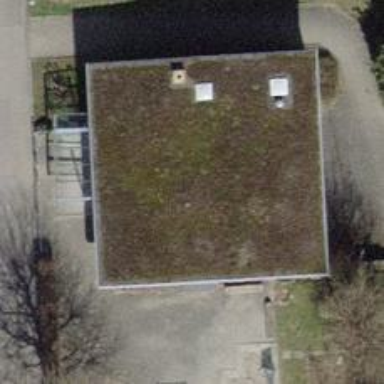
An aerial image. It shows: Kindergarten.